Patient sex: M
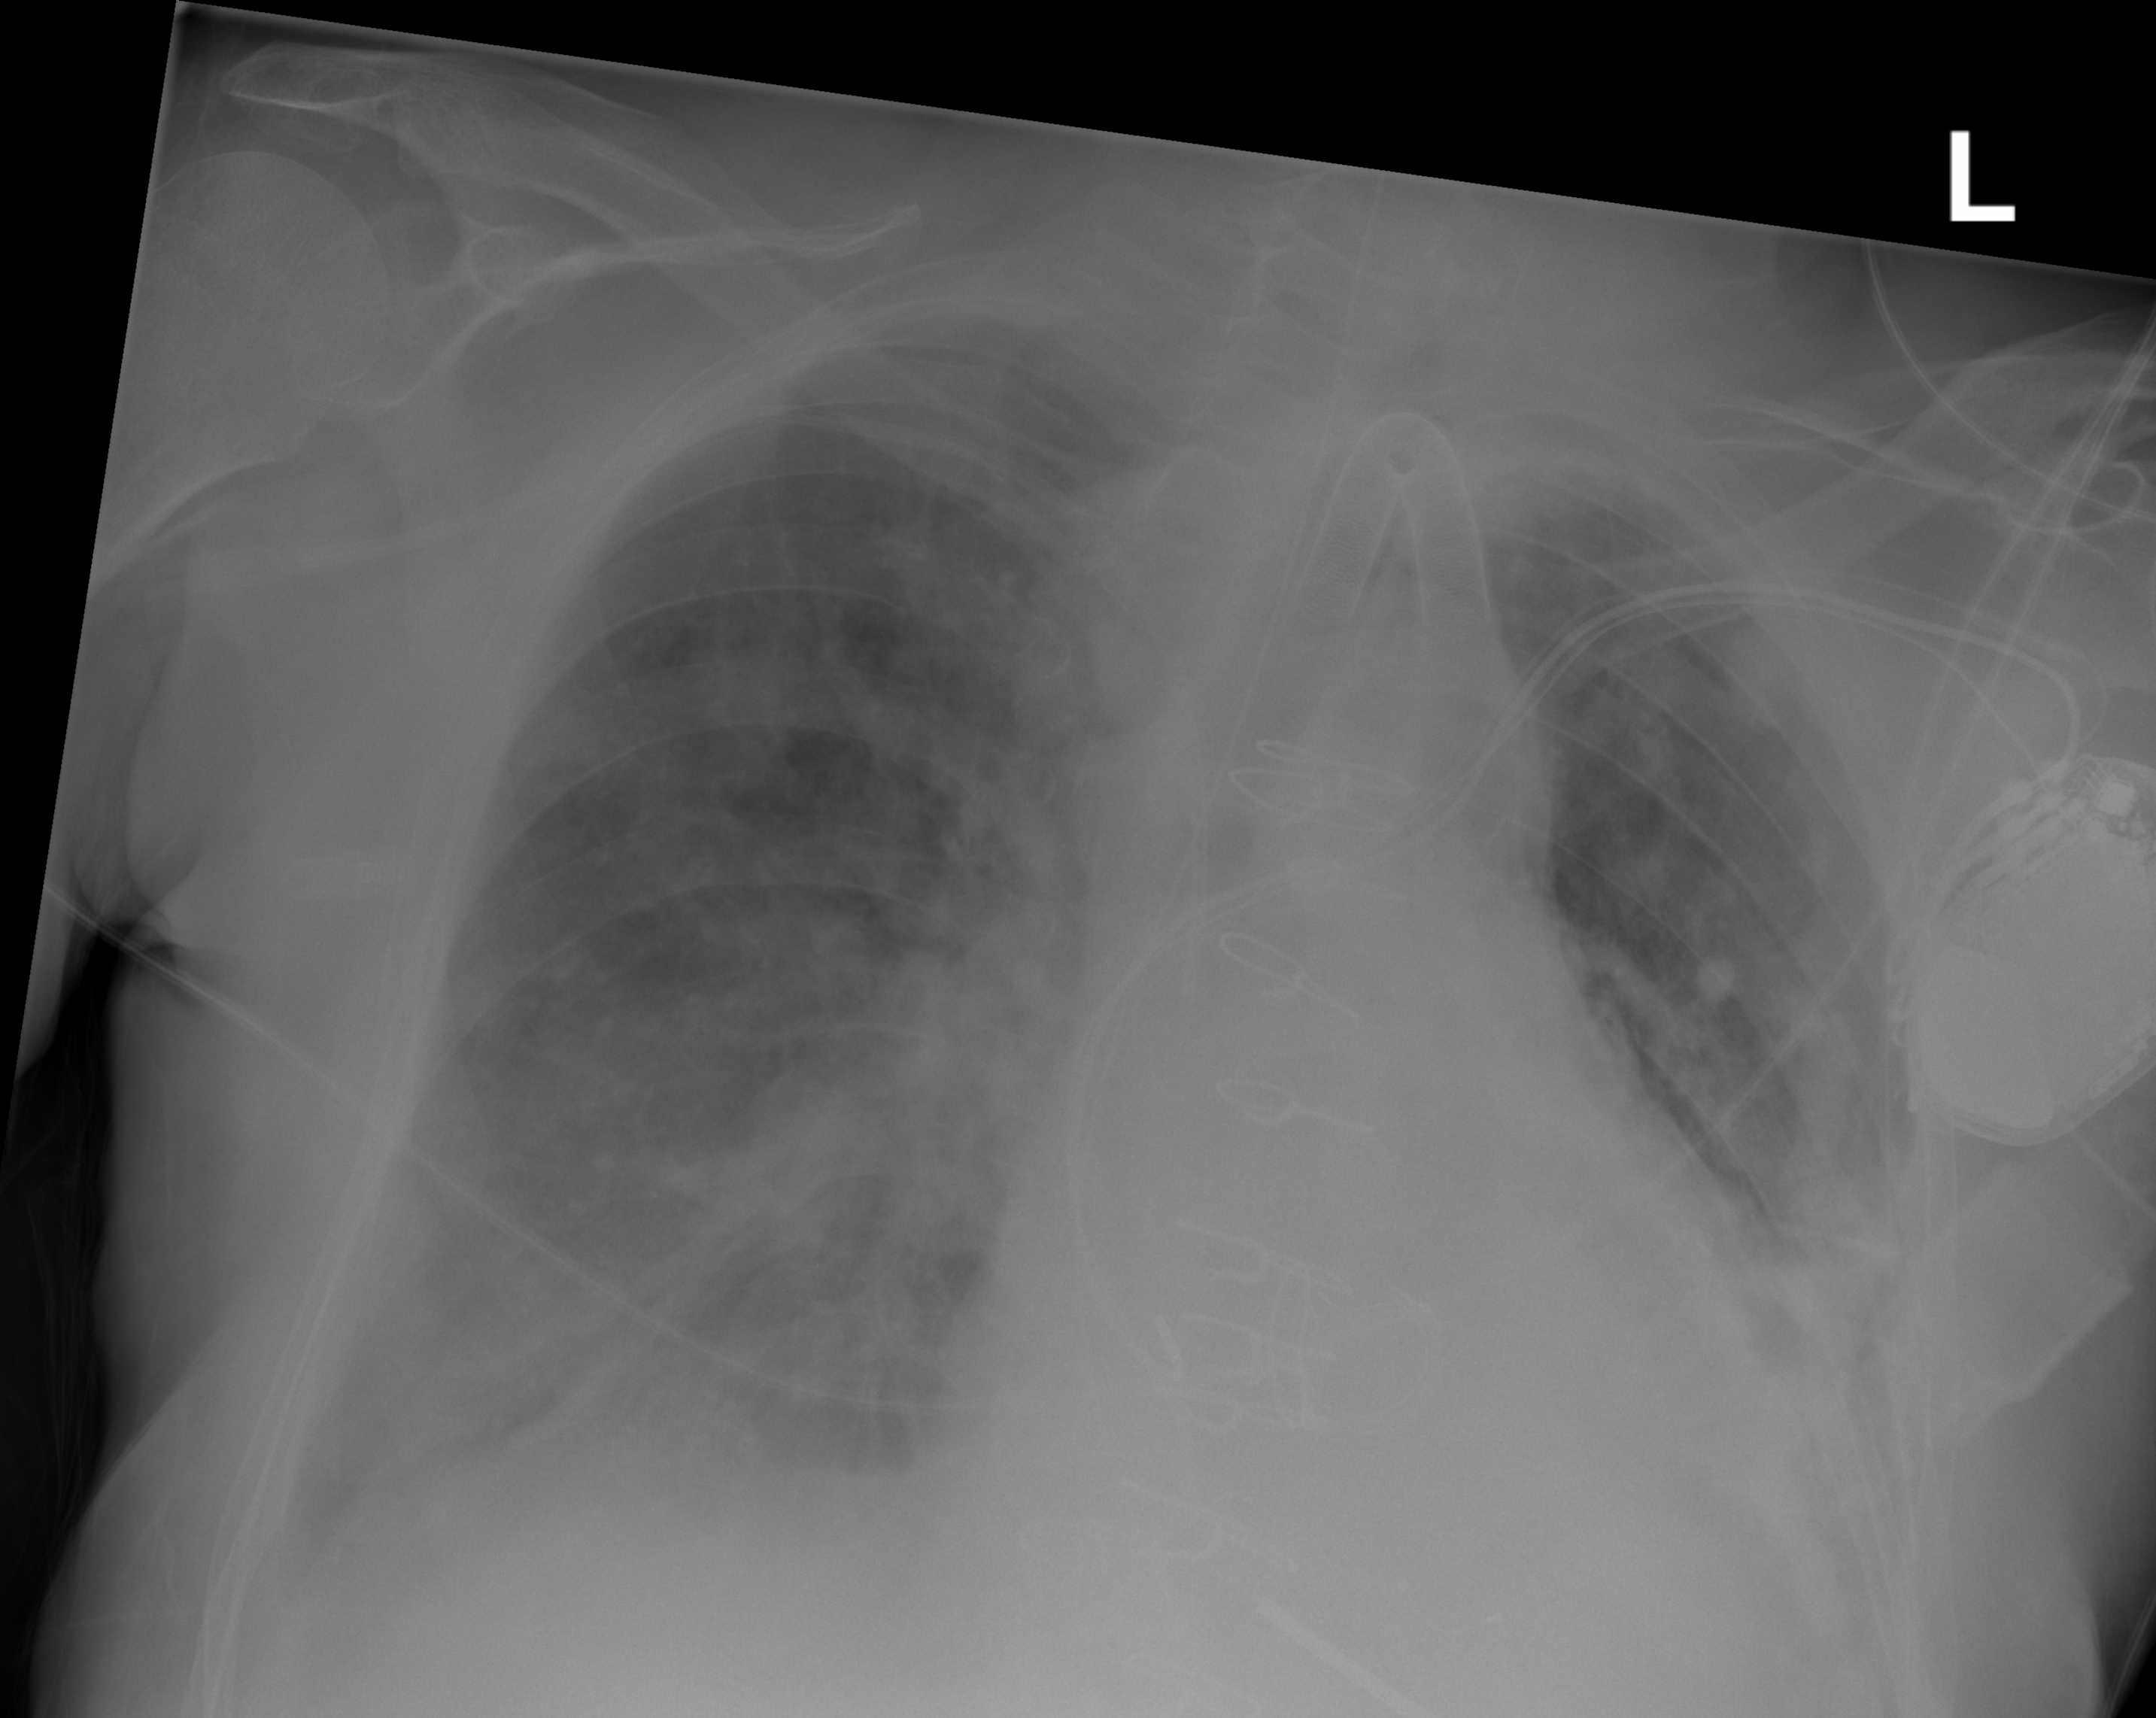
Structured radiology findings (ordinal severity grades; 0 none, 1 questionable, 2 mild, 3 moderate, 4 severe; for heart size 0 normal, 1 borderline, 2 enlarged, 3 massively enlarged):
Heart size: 2
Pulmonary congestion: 2
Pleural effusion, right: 2
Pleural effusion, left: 3
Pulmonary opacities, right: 2
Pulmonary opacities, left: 2
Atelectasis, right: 2
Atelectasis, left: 2